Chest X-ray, PA view. Patient: 26 years old, sex M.
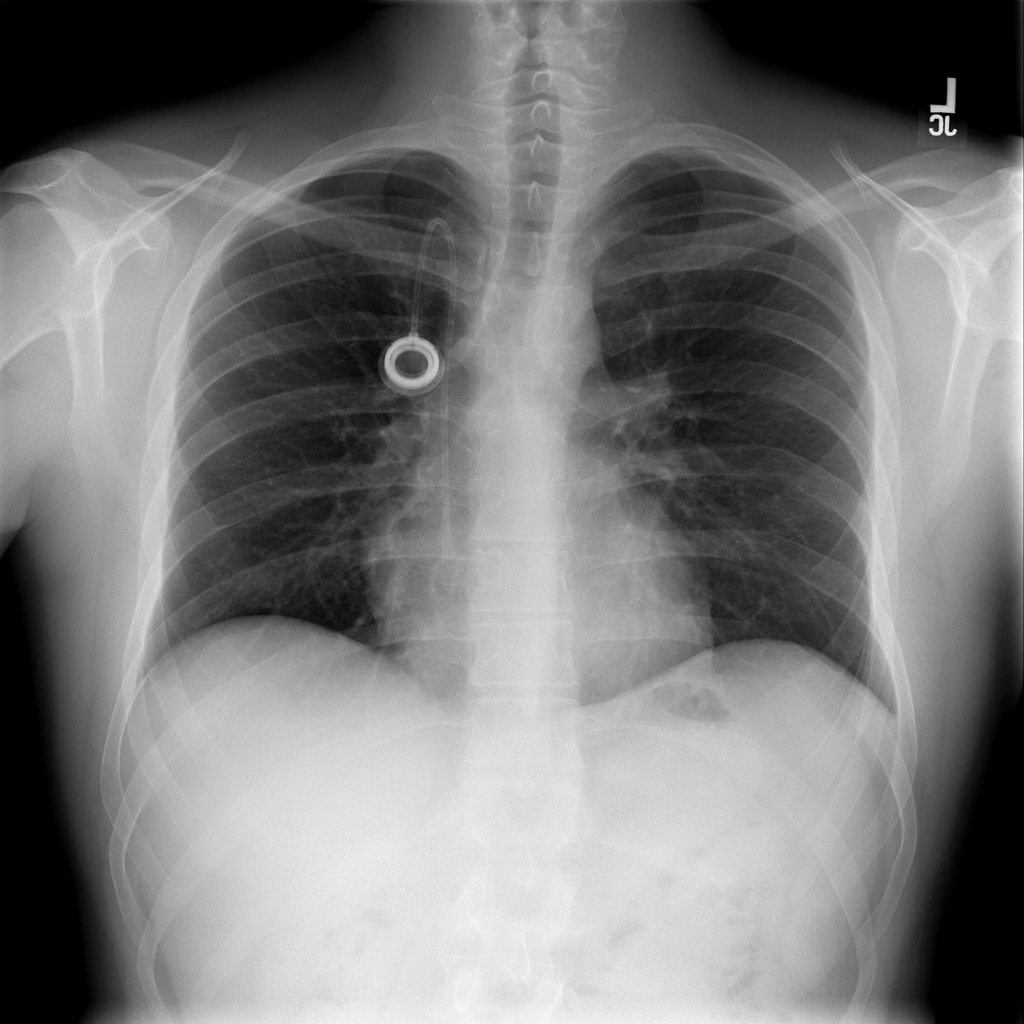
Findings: No Finding